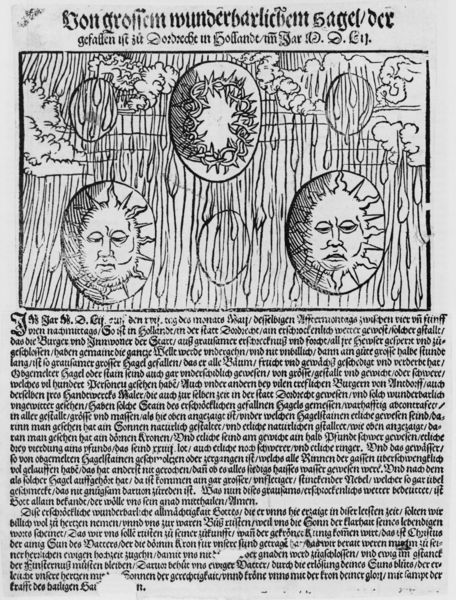
Titel: Von grossem wunderbarlichem Hagel/ der
Standort: Zürich.
Institution: Wickiana
Schlagwörter: himmel, weiß, wolken, köpfe, mund, nase, schwarz, gras, hochformat, alt, gesichter, gesicht, rahmen, bild, sonne, blatt, pflanzen, krone, kreis, oval, rund, holzschnitt, schrift, papier, vegetation, regen, mond, blut, buch, strahlen, druck, loch, seite, illustration, text, überschrift, kranz, fleck, buchdruck, buchseite, dornen, grad, schriftstück, sol, tropfen, dornenkrone, sonnen, lateinisch, medaillons, regel, druckschrift, seriendruck, hagel, luna, wolfenbüttel, wei0ß, dornenkrobe, schrift mittelalter sonnen text, bluttränen